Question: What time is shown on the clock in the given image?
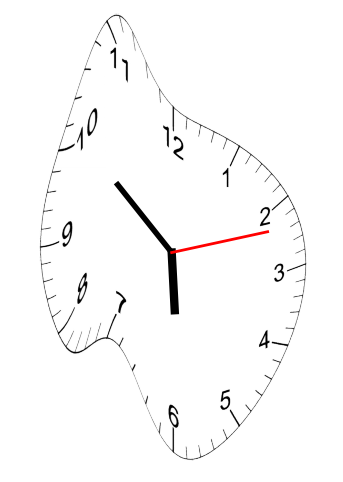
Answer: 05:51:12